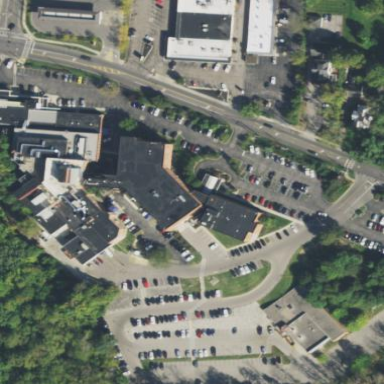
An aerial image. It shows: Healthcare facility identified as hospital.